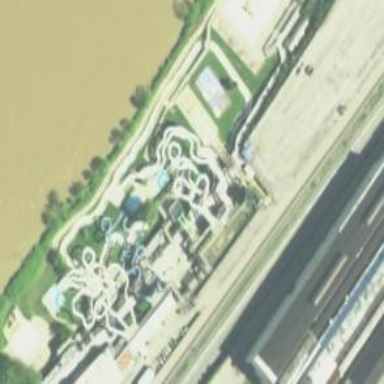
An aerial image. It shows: Canal featuring water slide attraction.